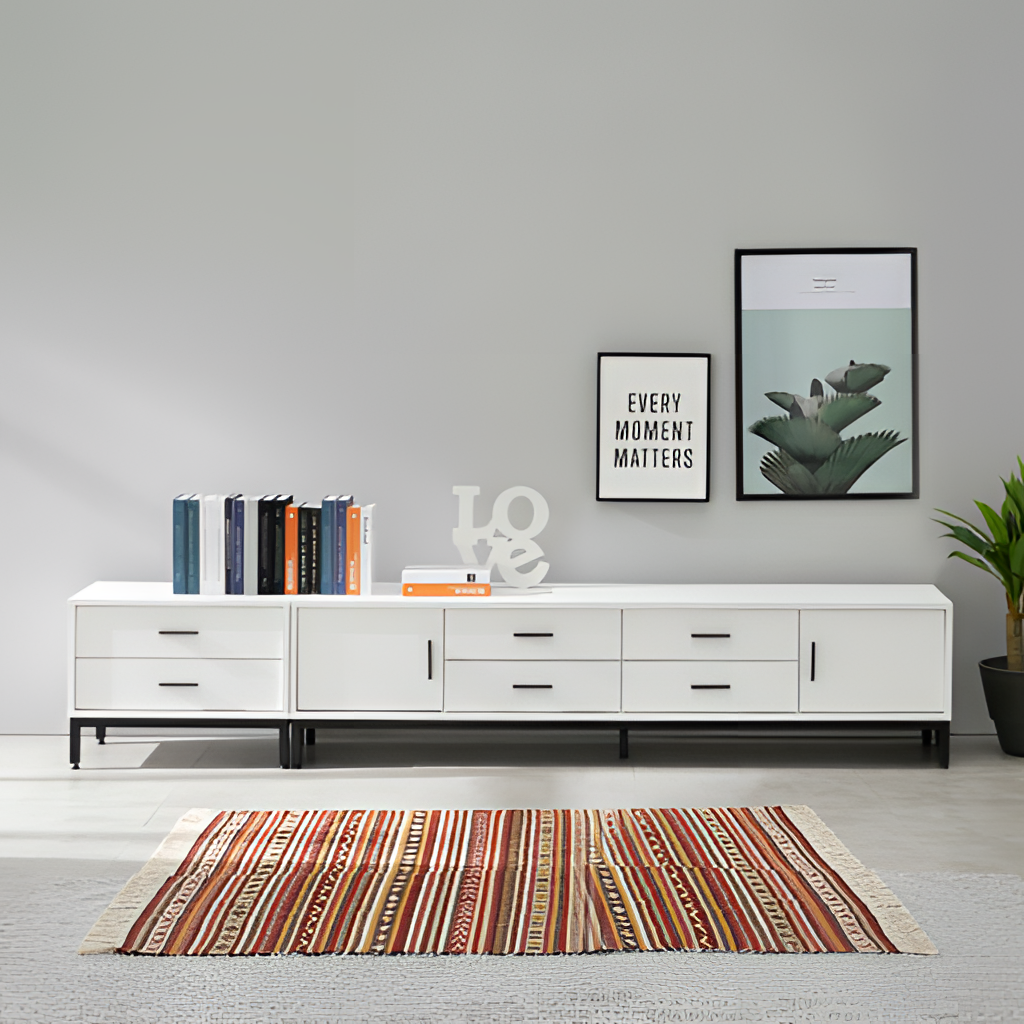
living room, white wood dresser, minimalist, paint wallpaper, with solid pattern, tile flooring